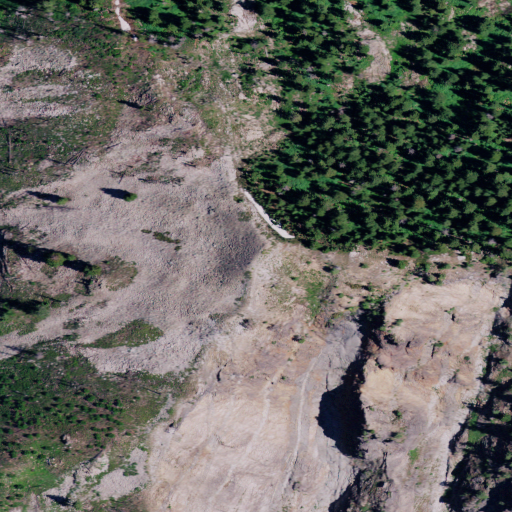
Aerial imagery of mountain in Idaho named Isabella Point containing grassland, shrub, and evergreen forest